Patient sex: M
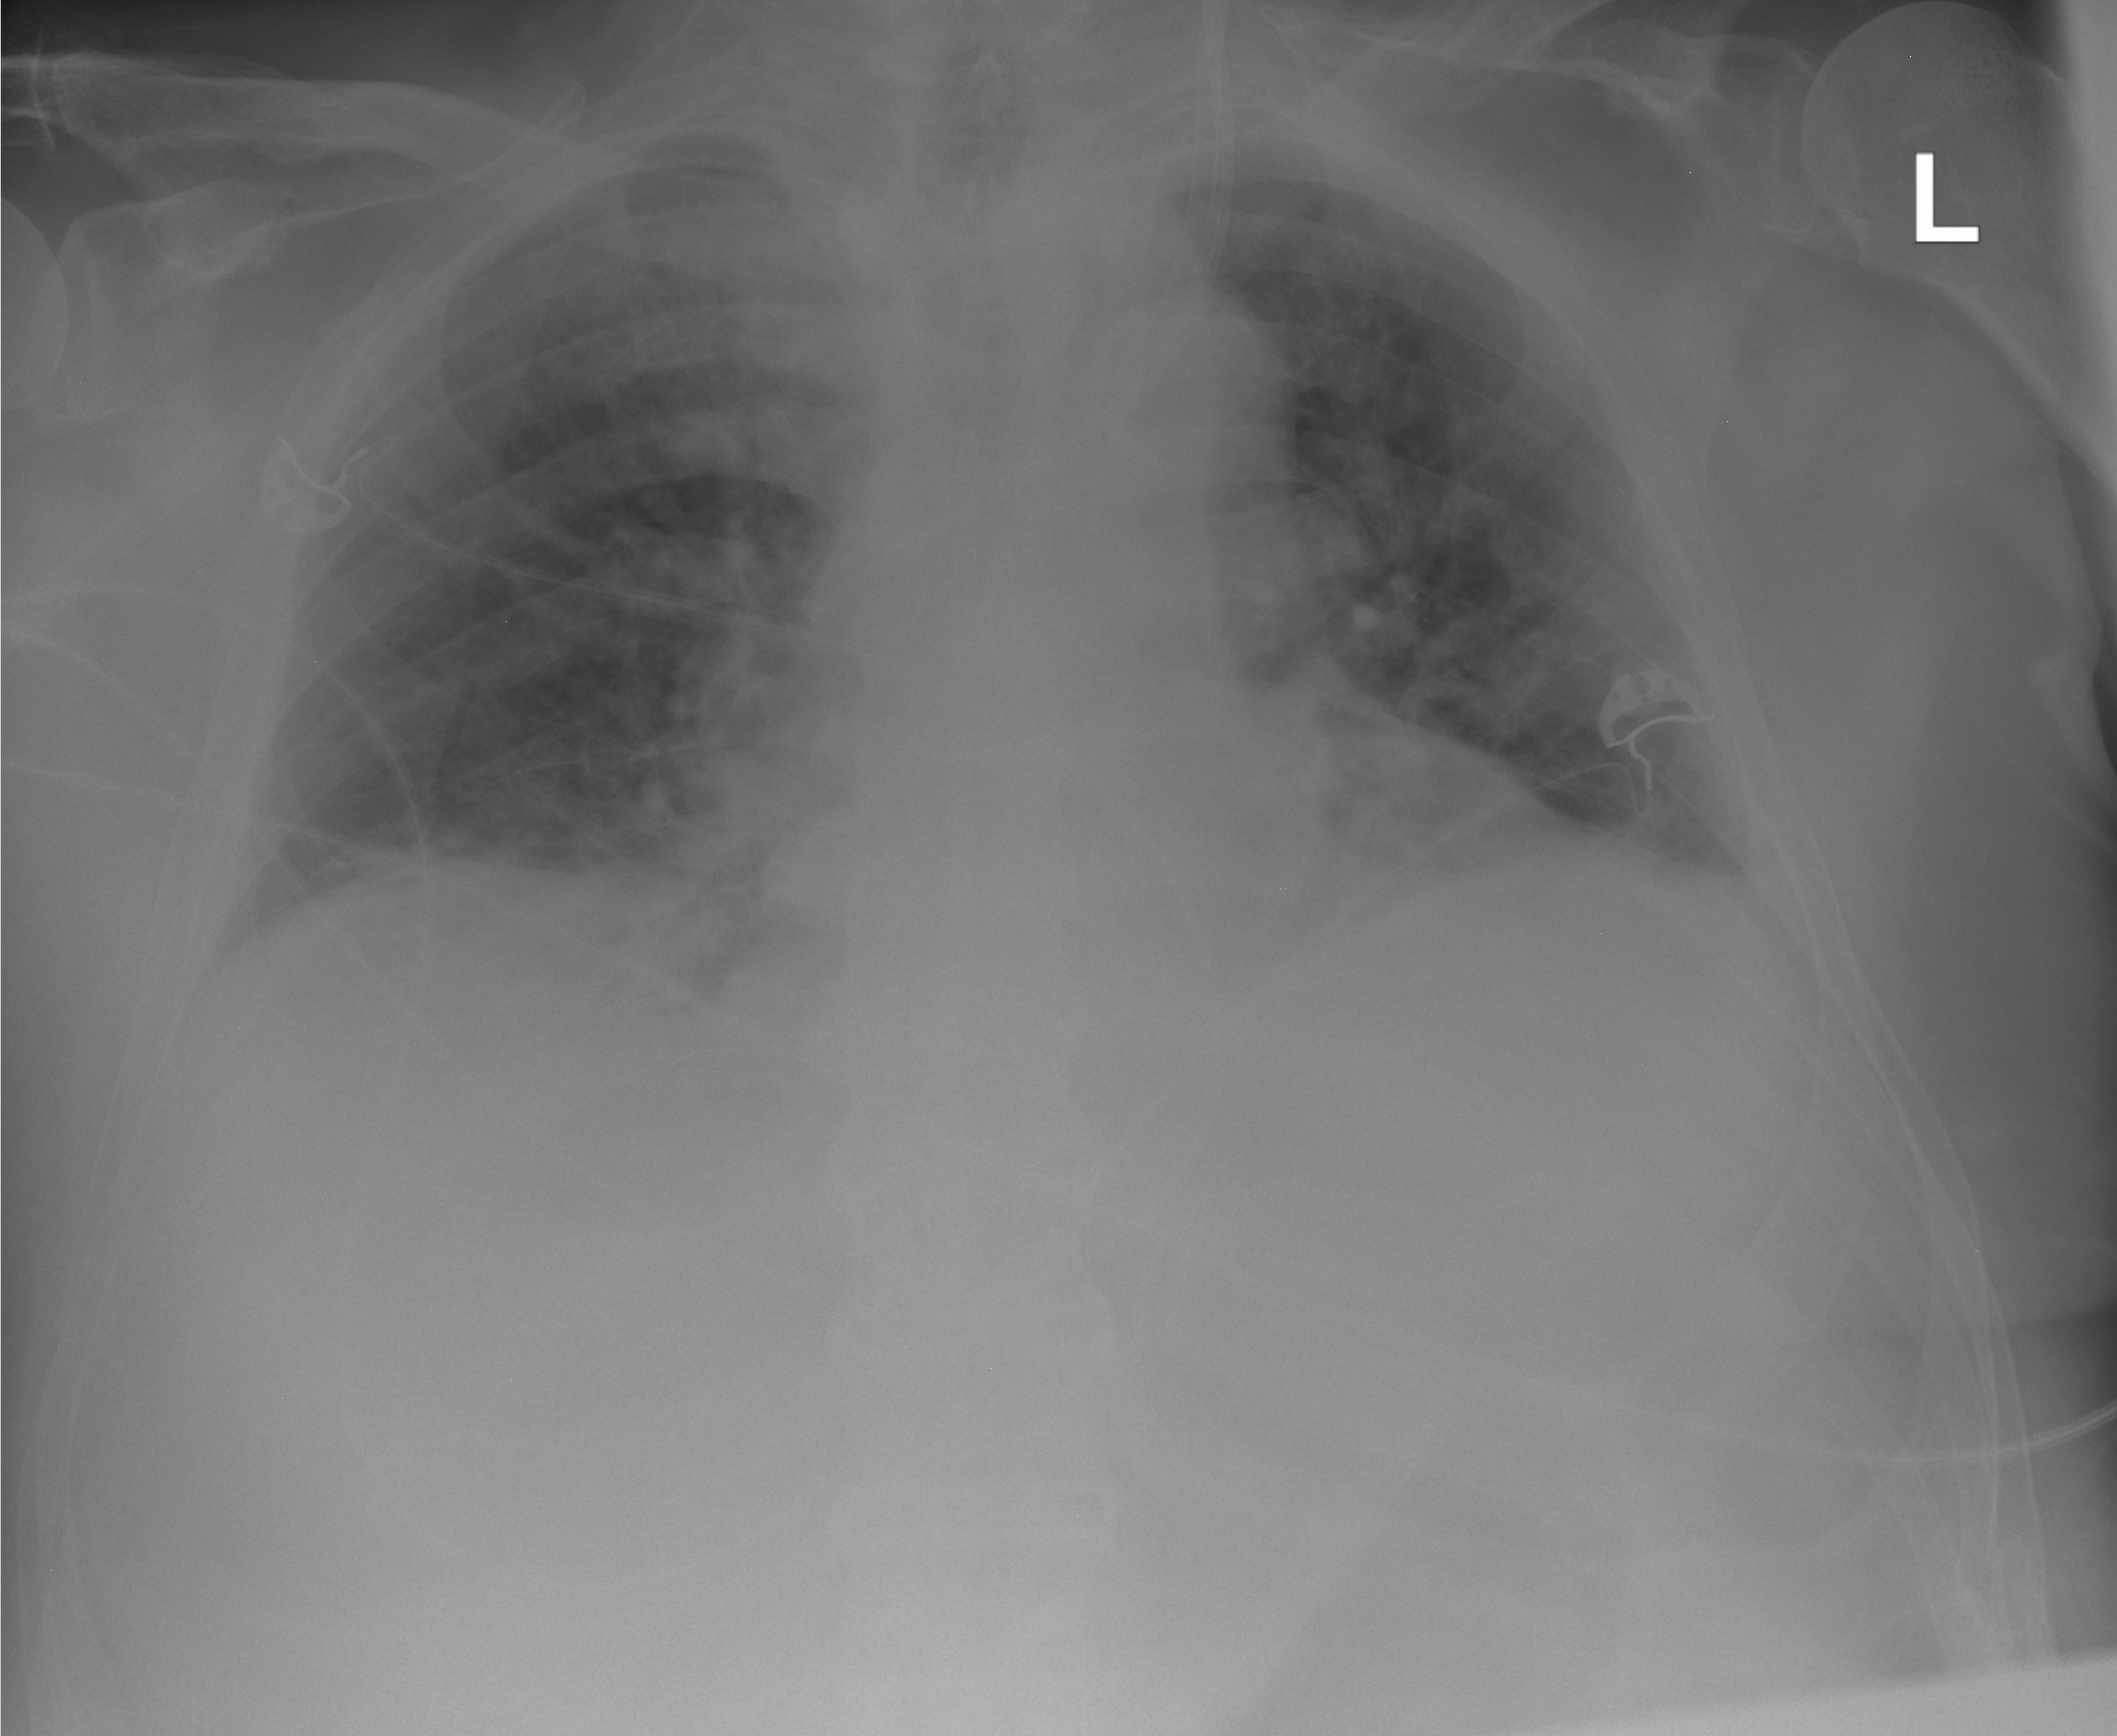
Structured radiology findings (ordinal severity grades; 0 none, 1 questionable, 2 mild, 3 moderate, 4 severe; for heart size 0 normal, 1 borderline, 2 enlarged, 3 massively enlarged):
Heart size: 2
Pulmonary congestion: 2
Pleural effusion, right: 0
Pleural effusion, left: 2
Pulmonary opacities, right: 2
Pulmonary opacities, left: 0
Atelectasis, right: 3
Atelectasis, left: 2